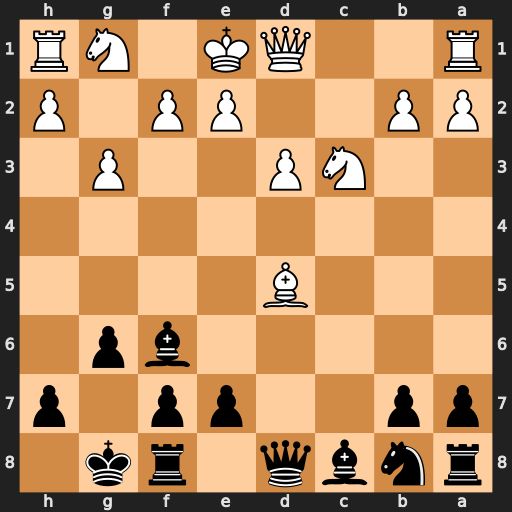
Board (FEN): rnbq1rk1/pp2pp1p/5bp1/3B4/8/2NP2P1/PP2PP1P/R2QK1NR
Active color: b
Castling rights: KQ
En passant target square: -
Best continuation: Bxc3+ bxc3 Qxd5